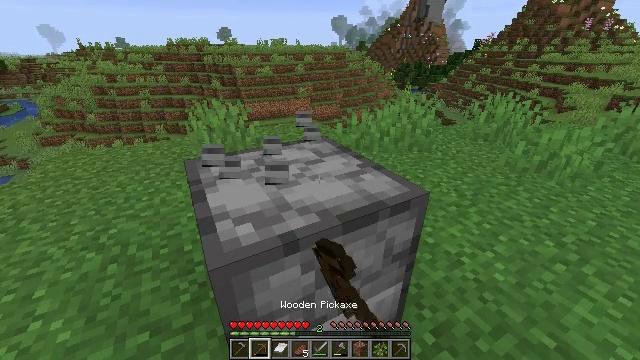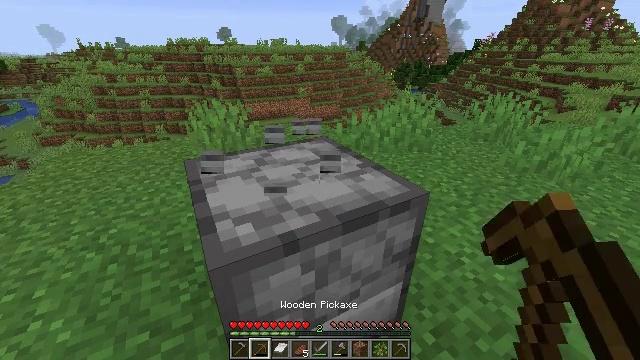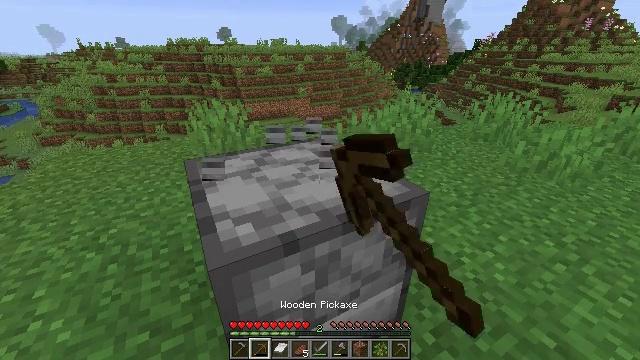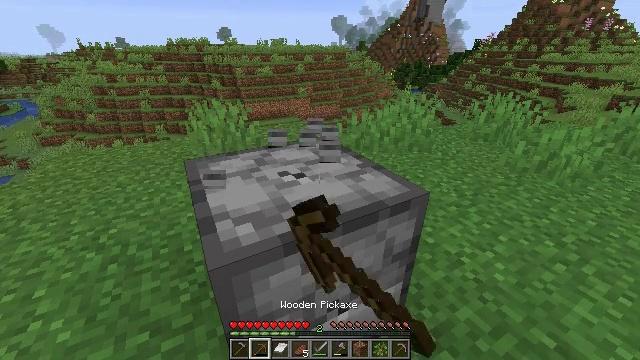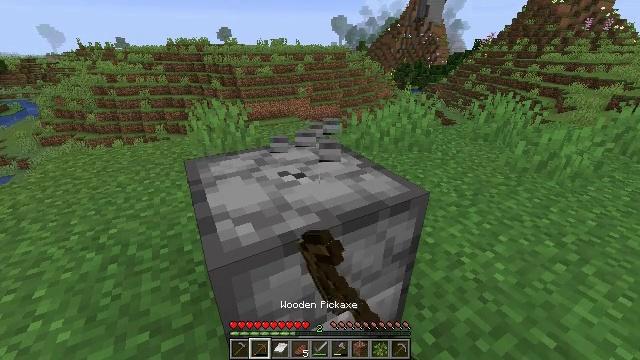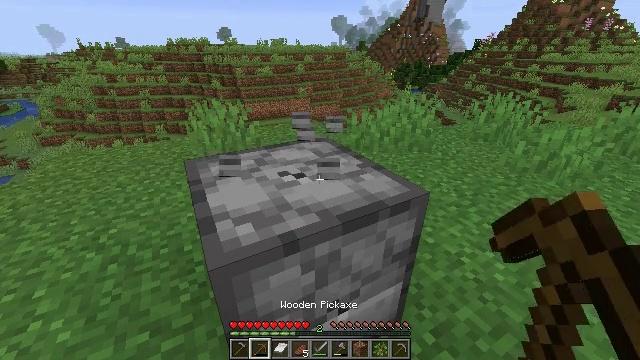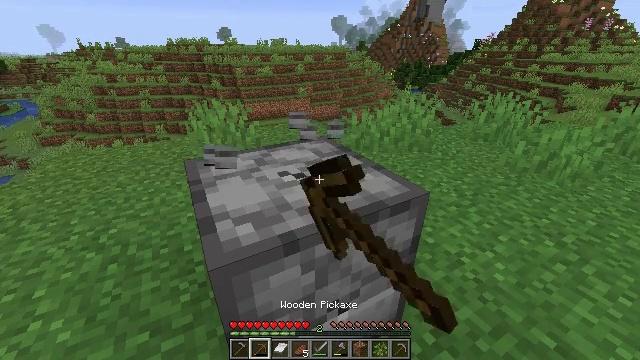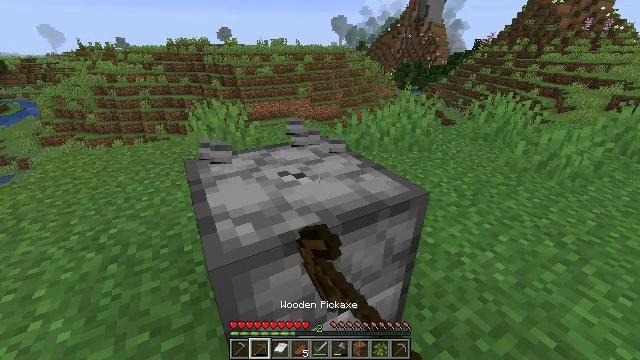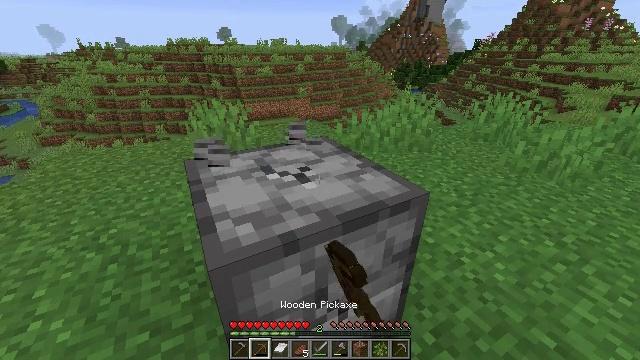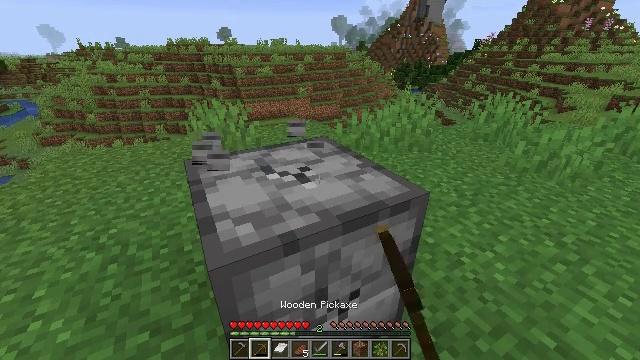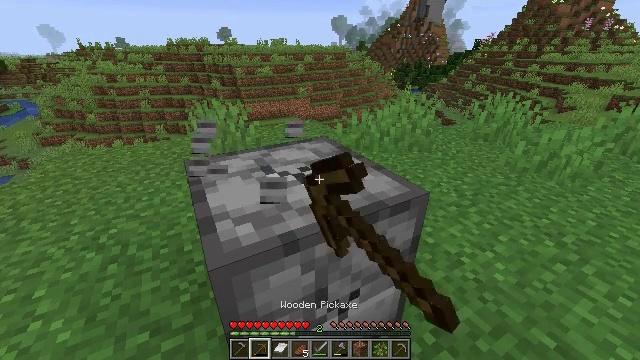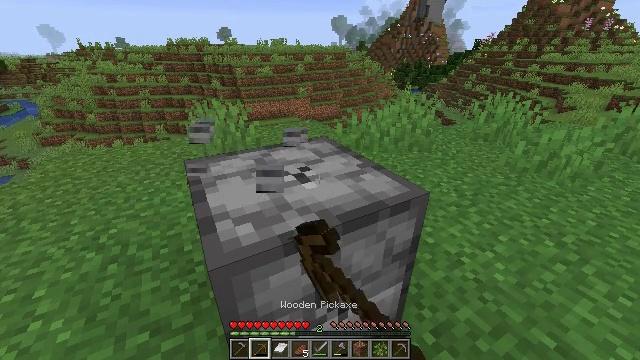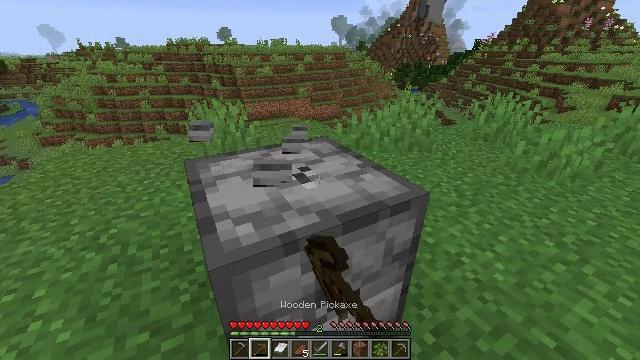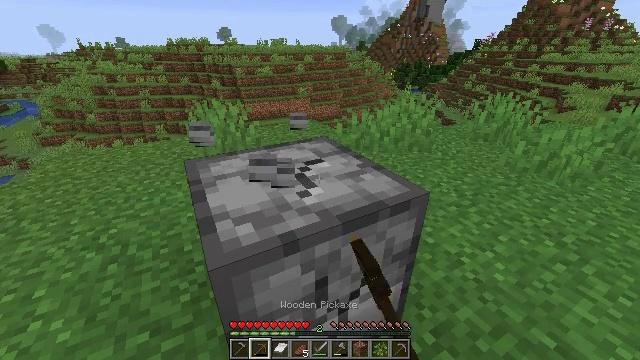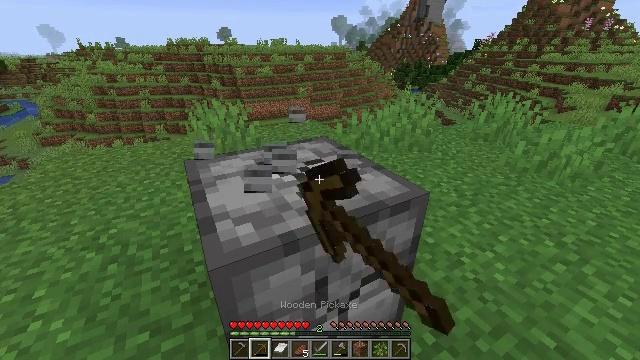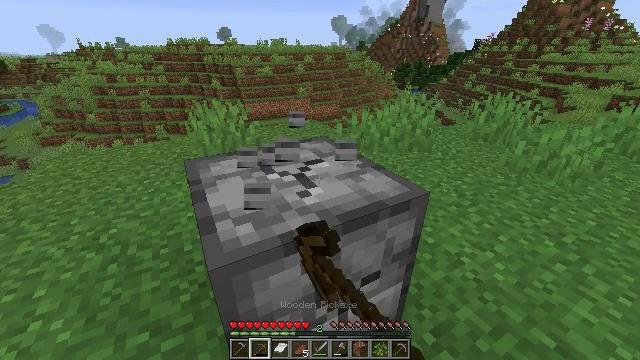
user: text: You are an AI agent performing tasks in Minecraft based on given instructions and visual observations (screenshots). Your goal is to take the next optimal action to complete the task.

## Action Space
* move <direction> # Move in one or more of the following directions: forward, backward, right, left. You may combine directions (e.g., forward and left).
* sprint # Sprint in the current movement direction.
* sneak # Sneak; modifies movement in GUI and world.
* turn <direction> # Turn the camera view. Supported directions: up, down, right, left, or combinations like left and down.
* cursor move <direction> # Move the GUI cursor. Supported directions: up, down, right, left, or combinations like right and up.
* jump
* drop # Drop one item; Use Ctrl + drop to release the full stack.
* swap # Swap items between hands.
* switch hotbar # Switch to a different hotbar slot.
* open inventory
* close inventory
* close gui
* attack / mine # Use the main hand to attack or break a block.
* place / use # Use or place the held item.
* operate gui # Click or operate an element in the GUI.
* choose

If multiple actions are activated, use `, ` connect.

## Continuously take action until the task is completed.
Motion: motion action
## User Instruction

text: Smash the furnace to retrieve it.
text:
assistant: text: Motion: attack / mine
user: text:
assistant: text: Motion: attack / mine
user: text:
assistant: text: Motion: attack / mine
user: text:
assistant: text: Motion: attack / mine
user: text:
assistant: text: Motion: attack / mine
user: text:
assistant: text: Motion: attack / mine
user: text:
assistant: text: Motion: attack / mine
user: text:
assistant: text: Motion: attack / mine
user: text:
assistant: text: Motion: attack / mine
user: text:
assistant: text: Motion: attack / mine
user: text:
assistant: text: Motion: attack / mine
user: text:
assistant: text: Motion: attack / mine
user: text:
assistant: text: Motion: attack / mine
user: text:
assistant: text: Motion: attack / mine
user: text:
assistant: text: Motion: attack / mine
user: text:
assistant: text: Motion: attack / mine
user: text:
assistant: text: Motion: attack / mine
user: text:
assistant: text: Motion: attack / mine
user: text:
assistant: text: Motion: attack / mine
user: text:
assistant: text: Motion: attack / mine
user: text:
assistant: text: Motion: attack / mine
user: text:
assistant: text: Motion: attack / mine
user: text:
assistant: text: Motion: attack / mine
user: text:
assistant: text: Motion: attack / mine
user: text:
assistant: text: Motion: attack / mine
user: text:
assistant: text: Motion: attack / mine
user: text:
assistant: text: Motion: attack / mine
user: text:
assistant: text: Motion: attack / mine
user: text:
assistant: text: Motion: attack / mine
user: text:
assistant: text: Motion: attack / mine